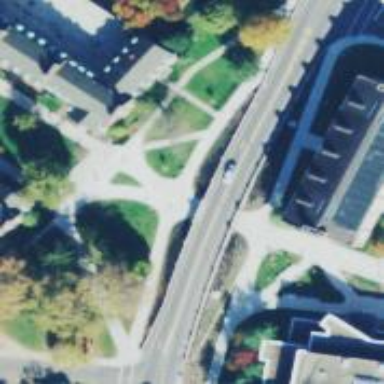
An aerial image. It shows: Crossing on footway.